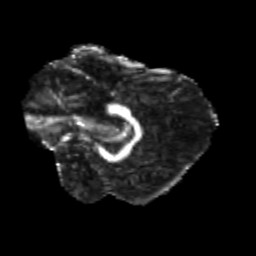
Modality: FA
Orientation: sagittal
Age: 29
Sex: male
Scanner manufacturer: siemens
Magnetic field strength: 3 T
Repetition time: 3.5 s
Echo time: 0.104 s